Field crop: maize
Growth stage: 2
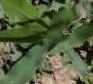
Species: maize